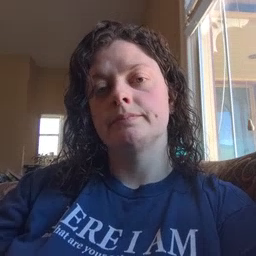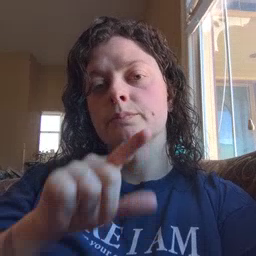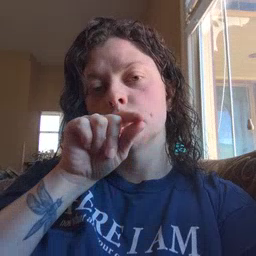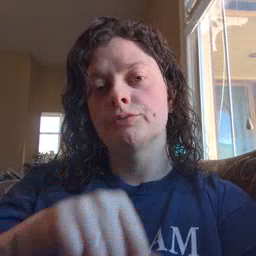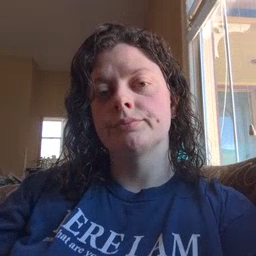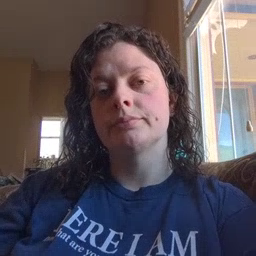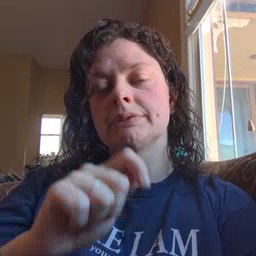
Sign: bird